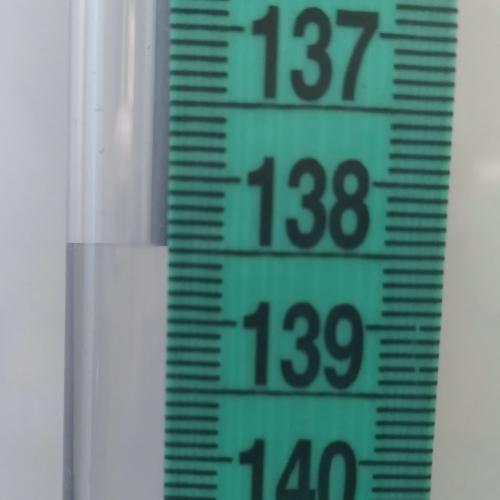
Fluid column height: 138.5 cm